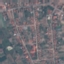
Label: Residential